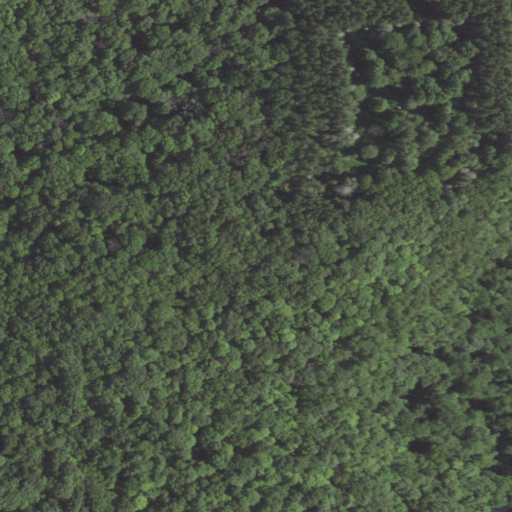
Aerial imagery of mountain in New York named Turkey Hill containing deciduous forest, evergreen forest, and open development